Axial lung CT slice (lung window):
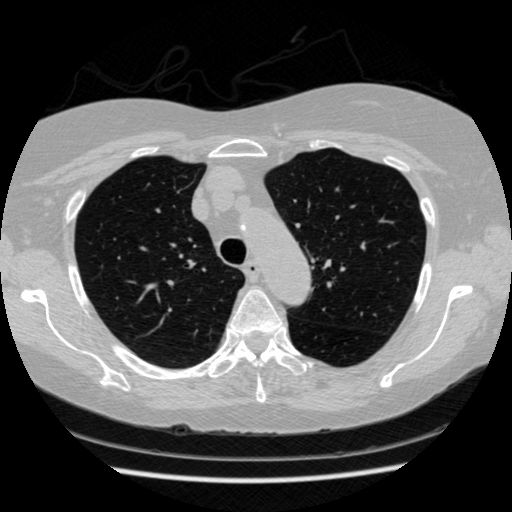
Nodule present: no